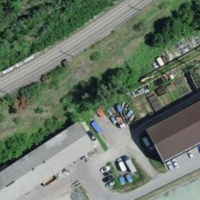
EUNIS habitat code: 23
Species observed at this site:
Euphorbia cyparissias
Rhamnus cathartica